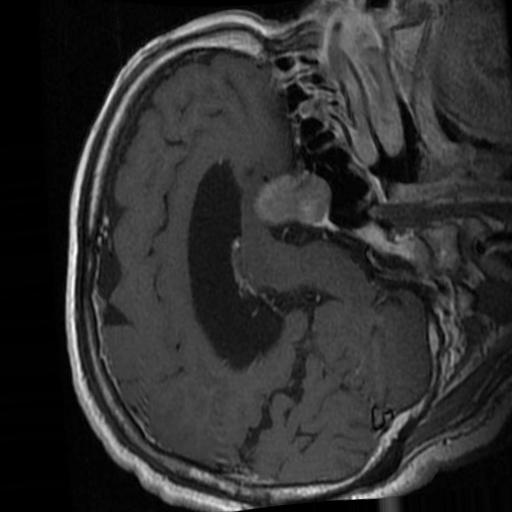
Label: brain_tumor